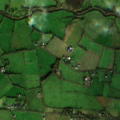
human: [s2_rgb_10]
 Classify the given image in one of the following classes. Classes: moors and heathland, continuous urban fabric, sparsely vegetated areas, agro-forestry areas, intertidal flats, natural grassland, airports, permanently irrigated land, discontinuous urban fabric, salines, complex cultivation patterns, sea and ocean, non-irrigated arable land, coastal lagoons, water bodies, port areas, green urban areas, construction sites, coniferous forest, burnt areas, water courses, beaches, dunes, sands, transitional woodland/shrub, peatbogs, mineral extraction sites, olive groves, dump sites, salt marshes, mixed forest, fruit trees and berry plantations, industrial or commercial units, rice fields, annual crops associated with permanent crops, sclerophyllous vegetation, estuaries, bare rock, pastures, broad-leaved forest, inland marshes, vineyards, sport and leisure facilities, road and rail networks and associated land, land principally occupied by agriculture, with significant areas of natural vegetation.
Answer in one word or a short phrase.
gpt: pastures